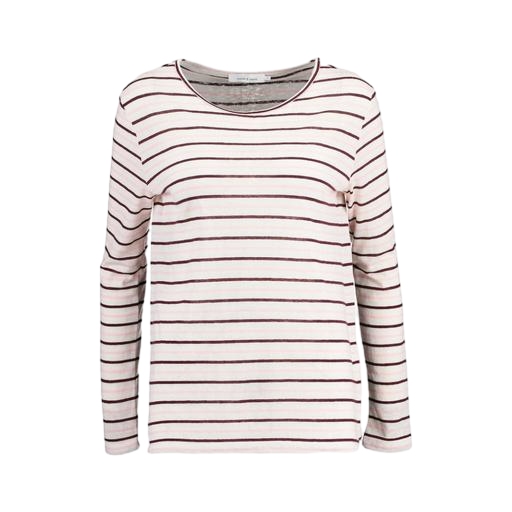
red women's striped long-sleeve t-shirt, white long-sleeved striped top, long-sleeve t-shirt only macy, white background